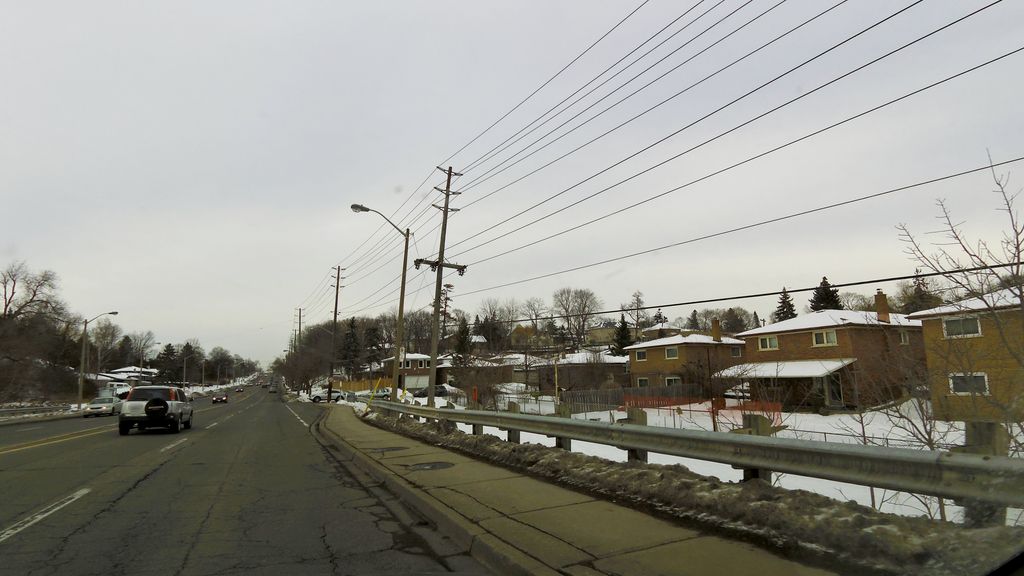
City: toronto